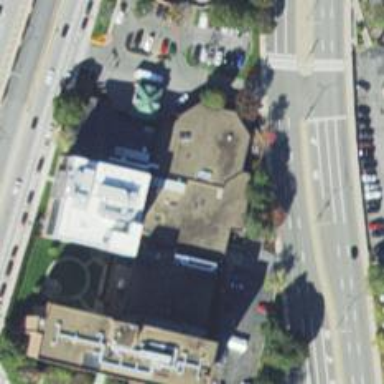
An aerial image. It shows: Healthcare clinic is depicted in the image.